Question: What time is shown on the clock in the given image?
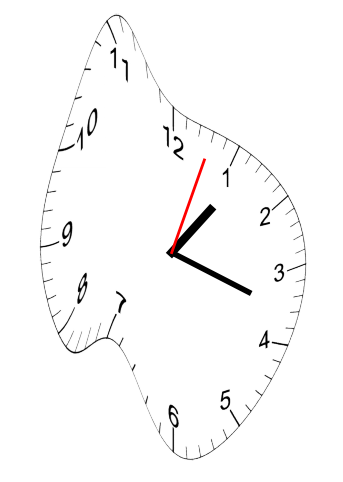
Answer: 01:18:03